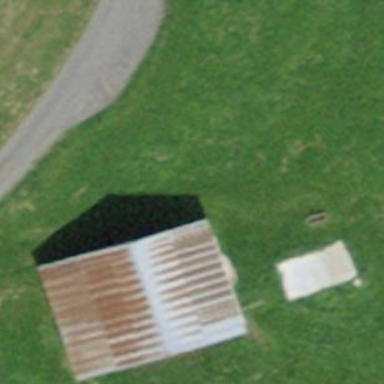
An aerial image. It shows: Rural barn.